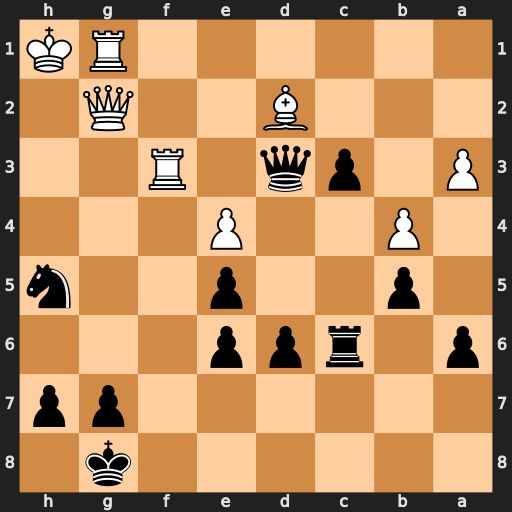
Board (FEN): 6k1/6pp/p1rpp3/1p2p2n/1P2P3/P1pq1R2/3B2Q1/6RK
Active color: b
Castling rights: -
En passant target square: -
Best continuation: Qxd2 Qxd2 cxd2